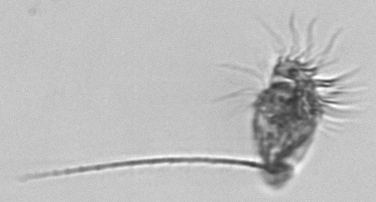
Label: Tontonia_appendiculariformis